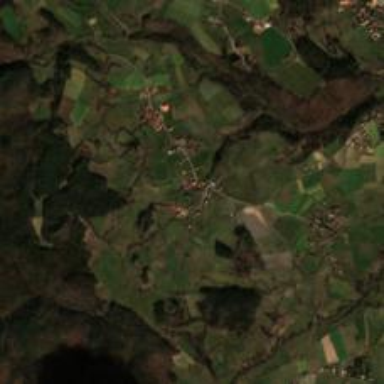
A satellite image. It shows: Small hamlet.